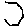
Label: hexagon